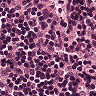
Metastatic tissue present: no